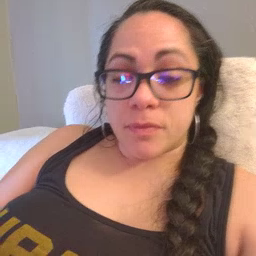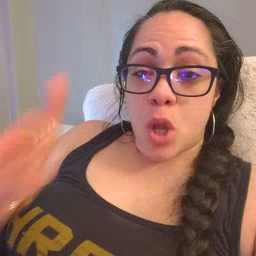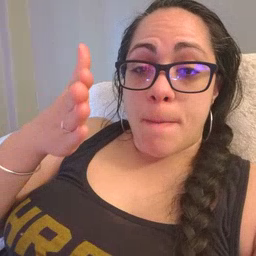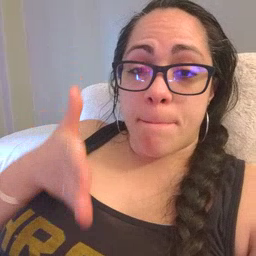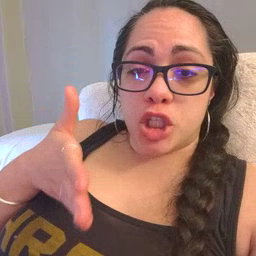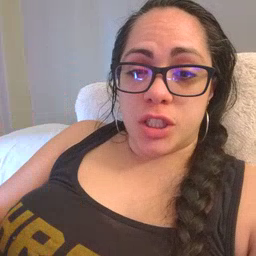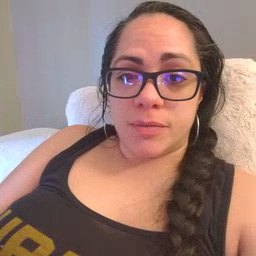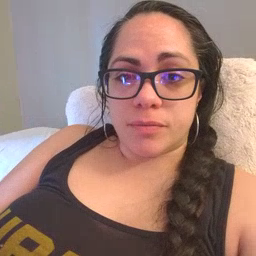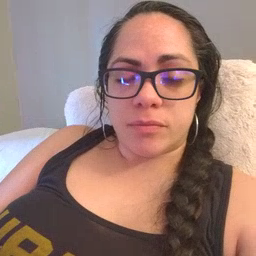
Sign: person